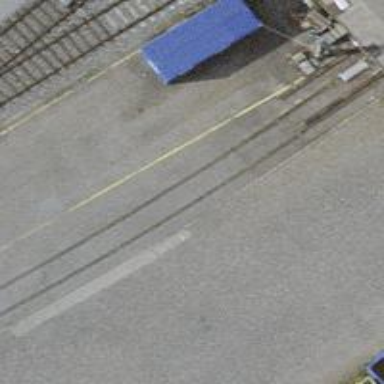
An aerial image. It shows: Railway yard used for servicing trains.